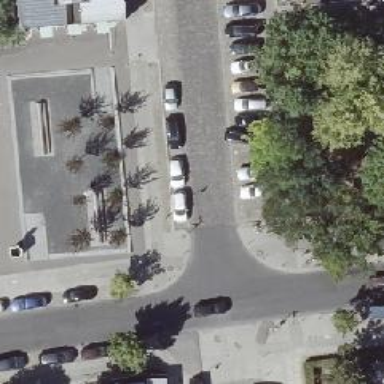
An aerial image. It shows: Unmarked road crossing with kerb extensions on both sides.